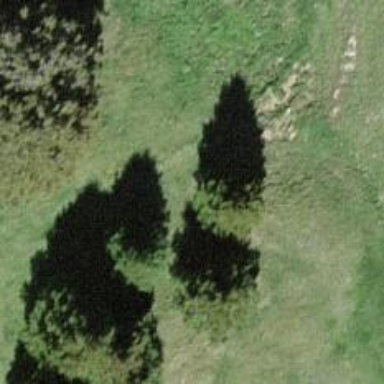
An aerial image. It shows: Needle-leaved tree in natural setting.